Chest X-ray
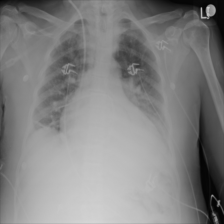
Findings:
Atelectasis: positive
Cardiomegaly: negative
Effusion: negative
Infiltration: negative
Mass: negative
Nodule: negative
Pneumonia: negative
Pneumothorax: negative
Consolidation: negative
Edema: negative
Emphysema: negative
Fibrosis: negative
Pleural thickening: negative
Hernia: negative